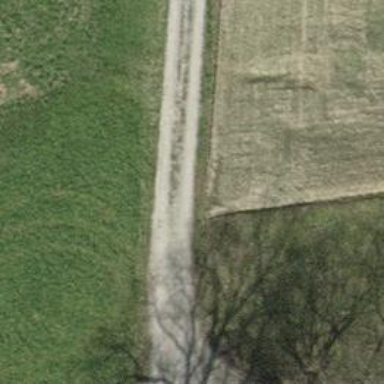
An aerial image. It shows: Track with grade2 pebblestone surface.